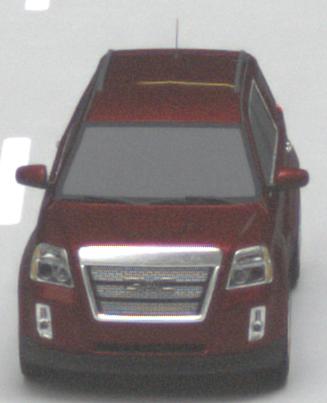
Make: GMC
Model: Terrain
Detailed model: Gen. 1
Model produced from: 2009
Model produced until: 2017
Doors: 5
Color: red
Road condition: dry road
Daytime: midday
Contrast: medium contrast